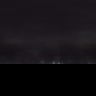
Metastatic tissue present: no